Question: The following code snippet is causing a compilation error that I am unable to pinpoint. I tried removing the 2 from the last brace. I tried the AntiForgery without braces - no luck.
The error is CS1501: No overload for method 'Write' takes 0 arguments
Any suggestions?
'''
<div id="header-wrapper">
<div id="header">
<div id="menu-wrapper">
@if (Page.User.Identity.IsAuthenticated){
@Html.Telerik().Menu().Name("mainnav").BindTo("main").Effects(x => x.Toggle())
}
</div>
@if (Page.User.Identity.IsAuthenticated){
<form action="@Url.Action("Logoff", "Account")" id="formLogout" method="POST">
@{ Html.AntiForgeryToken(); }
<a href="" id="logout" onclick="$('#formLogout').submit();return false;"></a>
</form>
@}
<div id="subnav"></div>
</div>
</div>
'''

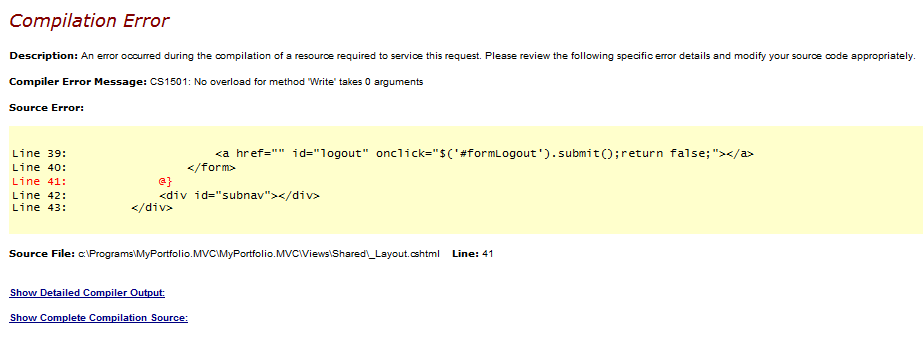
Answer: Try replacing:
'''
@{ Html.AntiForgeryToken(); }
'''
with:
'''
@Html.AntiForgeryToken()
'''
(and remove the '@' from your 'if' closing brace)
Code should be:
'''
@if (Page.User.Identity.IsAuthenticated) {
<form action="@Url.Action("Logoff", "Account")" id="formLogout" method="POST">
@Html.AntiForgeryToken()
<a href="" id="logout" onclick="$('#formLogout').submit();return false;"></a>
</form>
}
'''